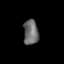
Tissue: prostate
Cell type: T cells
Senescence score: 0.7098
Nuclear area (px): 369
Mean DAPI intensity: 106.846